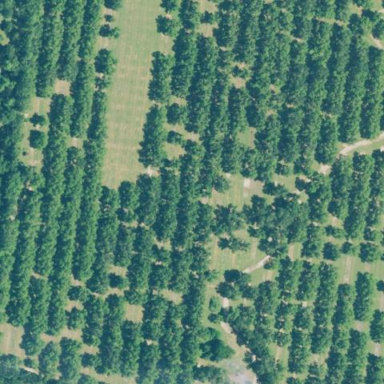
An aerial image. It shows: Orchard.